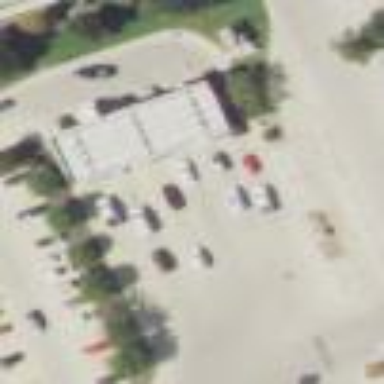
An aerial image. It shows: Fuel station.